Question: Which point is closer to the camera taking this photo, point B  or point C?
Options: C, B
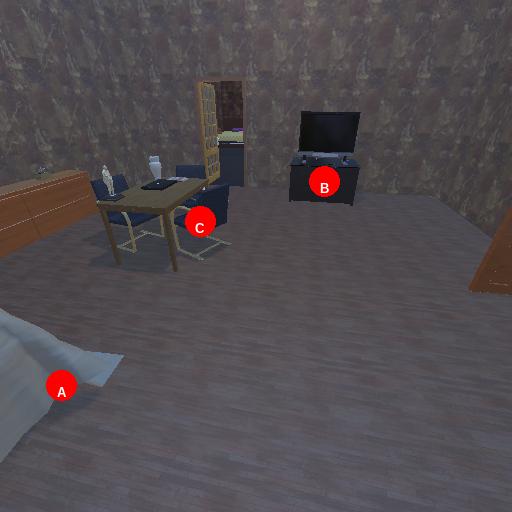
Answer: C